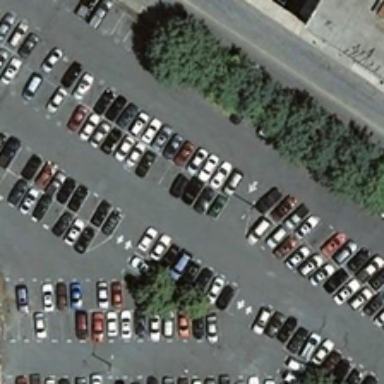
Many cars are parked in a parking lot near several green trees .